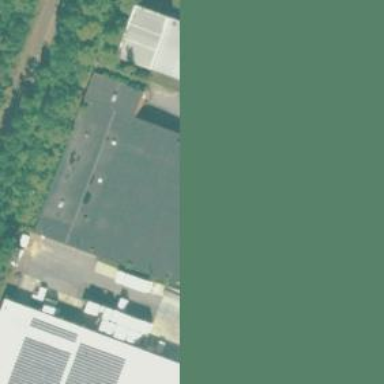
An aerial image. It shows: Commercial building.